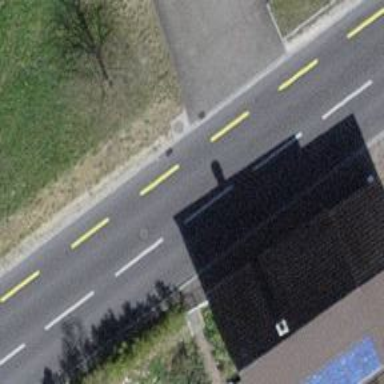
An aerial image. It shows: Secondary road with asphalt surface. There is designated cycle lane on the left side.